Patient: sex M, age 75
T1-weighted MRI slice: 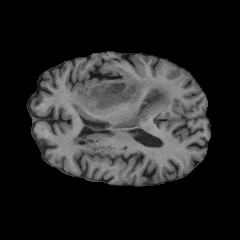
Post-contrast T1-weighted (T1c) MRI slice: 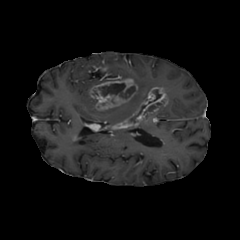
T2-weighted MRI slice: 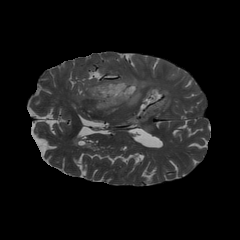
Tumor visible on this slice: yes
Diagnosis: Glioblastoma, IDH-wildtype
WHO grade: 4